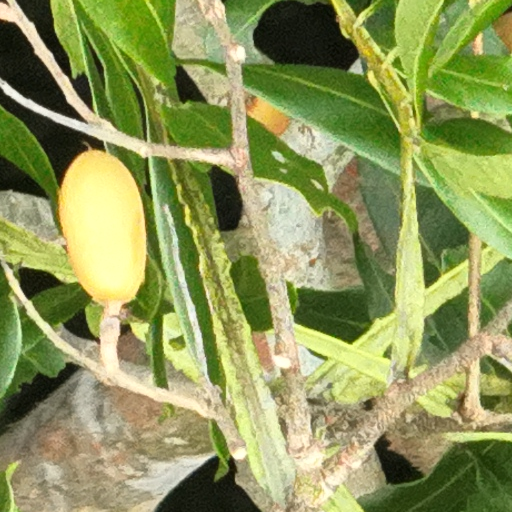
Species: Dipteryx oleifera
GBIF accepted scientific name: Dipteryx oleifera
Crown area (m\u00b2): 223.555